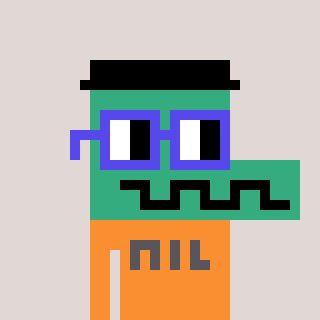
a pixel art character with square blue glasses, a crocodile-shaped head and a orange-colored body on a warm background